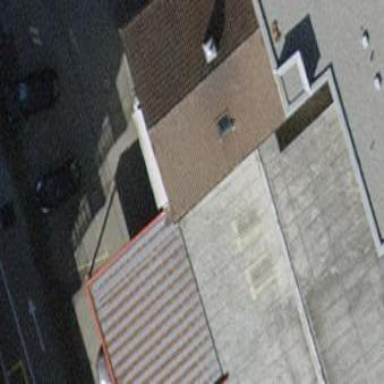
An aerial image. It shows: View of roof of building.